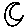
Label: moon